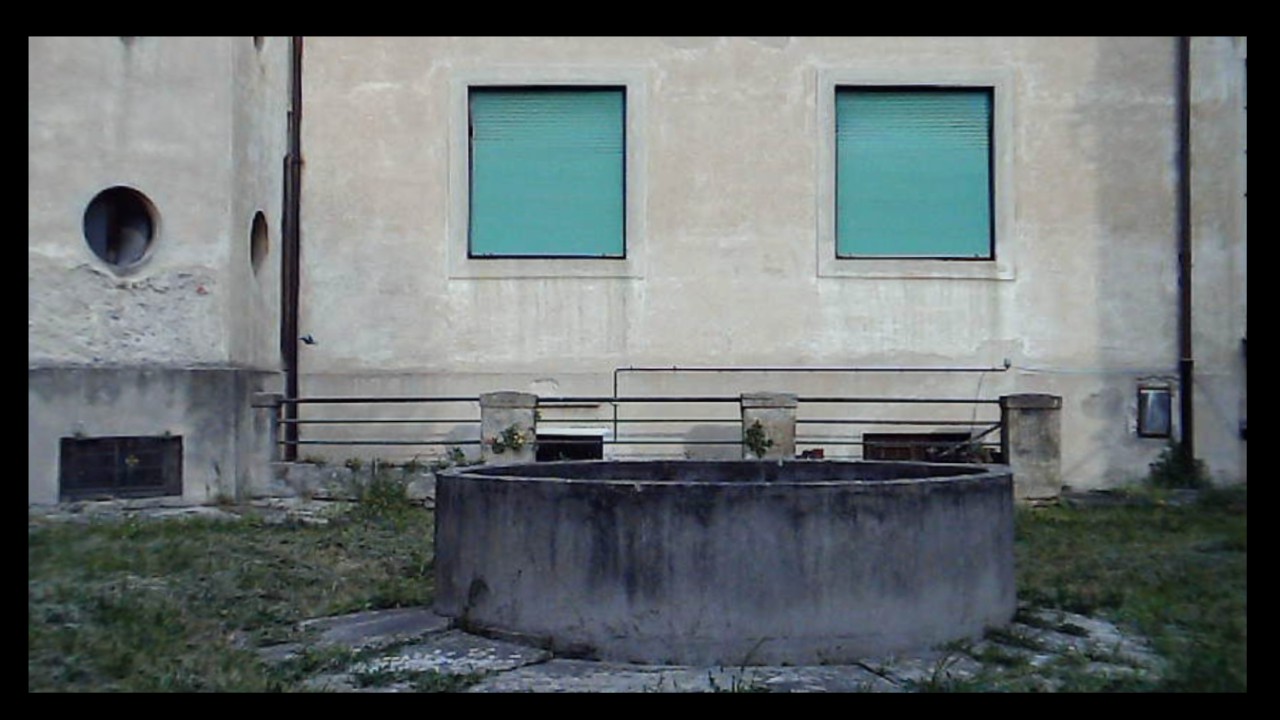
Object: Betafpv air75